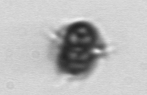
Label: Mesodinium